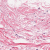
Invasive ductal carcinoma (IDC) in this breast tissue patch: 0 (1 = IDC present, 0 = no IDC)